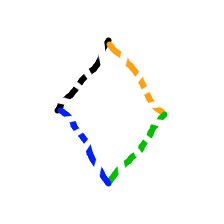
Shape: rhombus